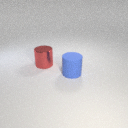
large red metal cylinder to the left of large blue rubber cylinder